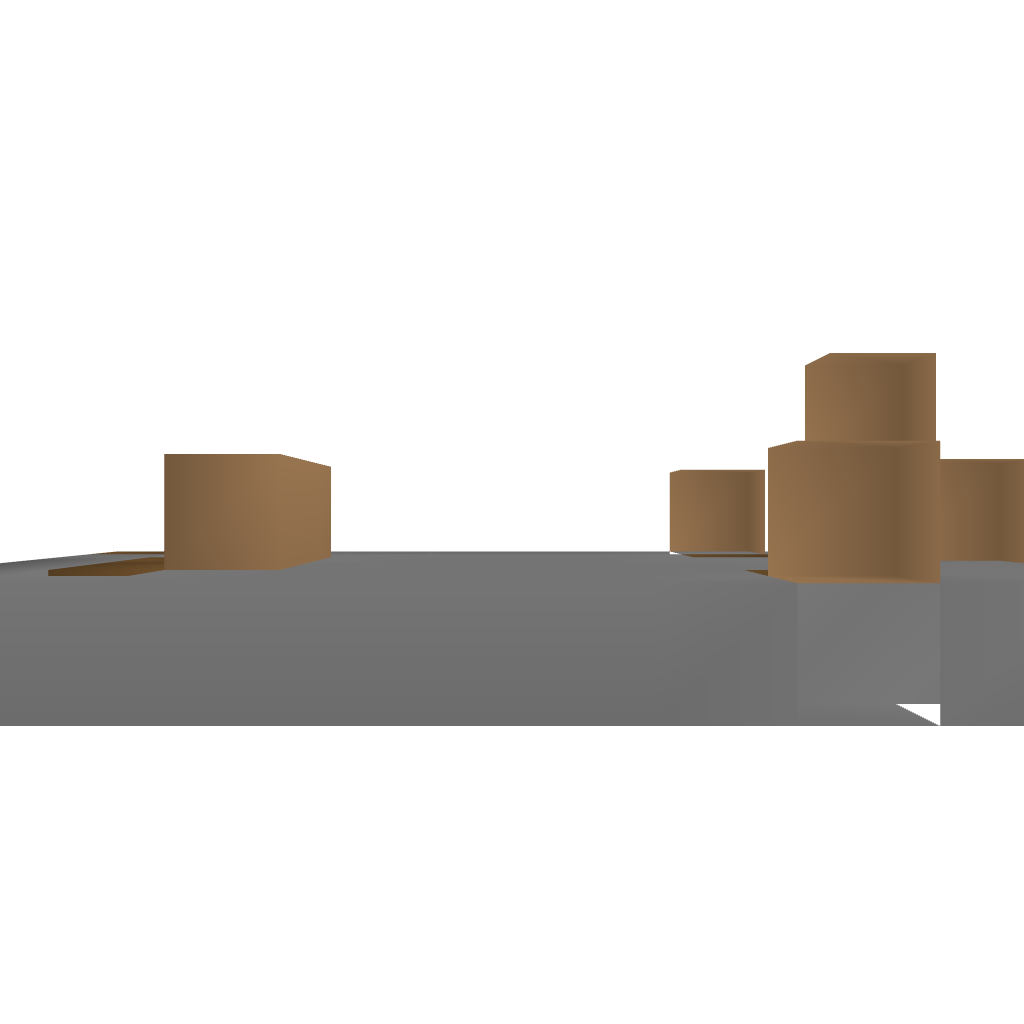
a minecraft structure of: Wind Chimes bad low quality